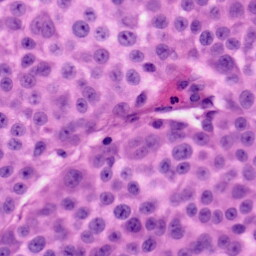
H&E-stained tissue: Skin